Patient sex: M
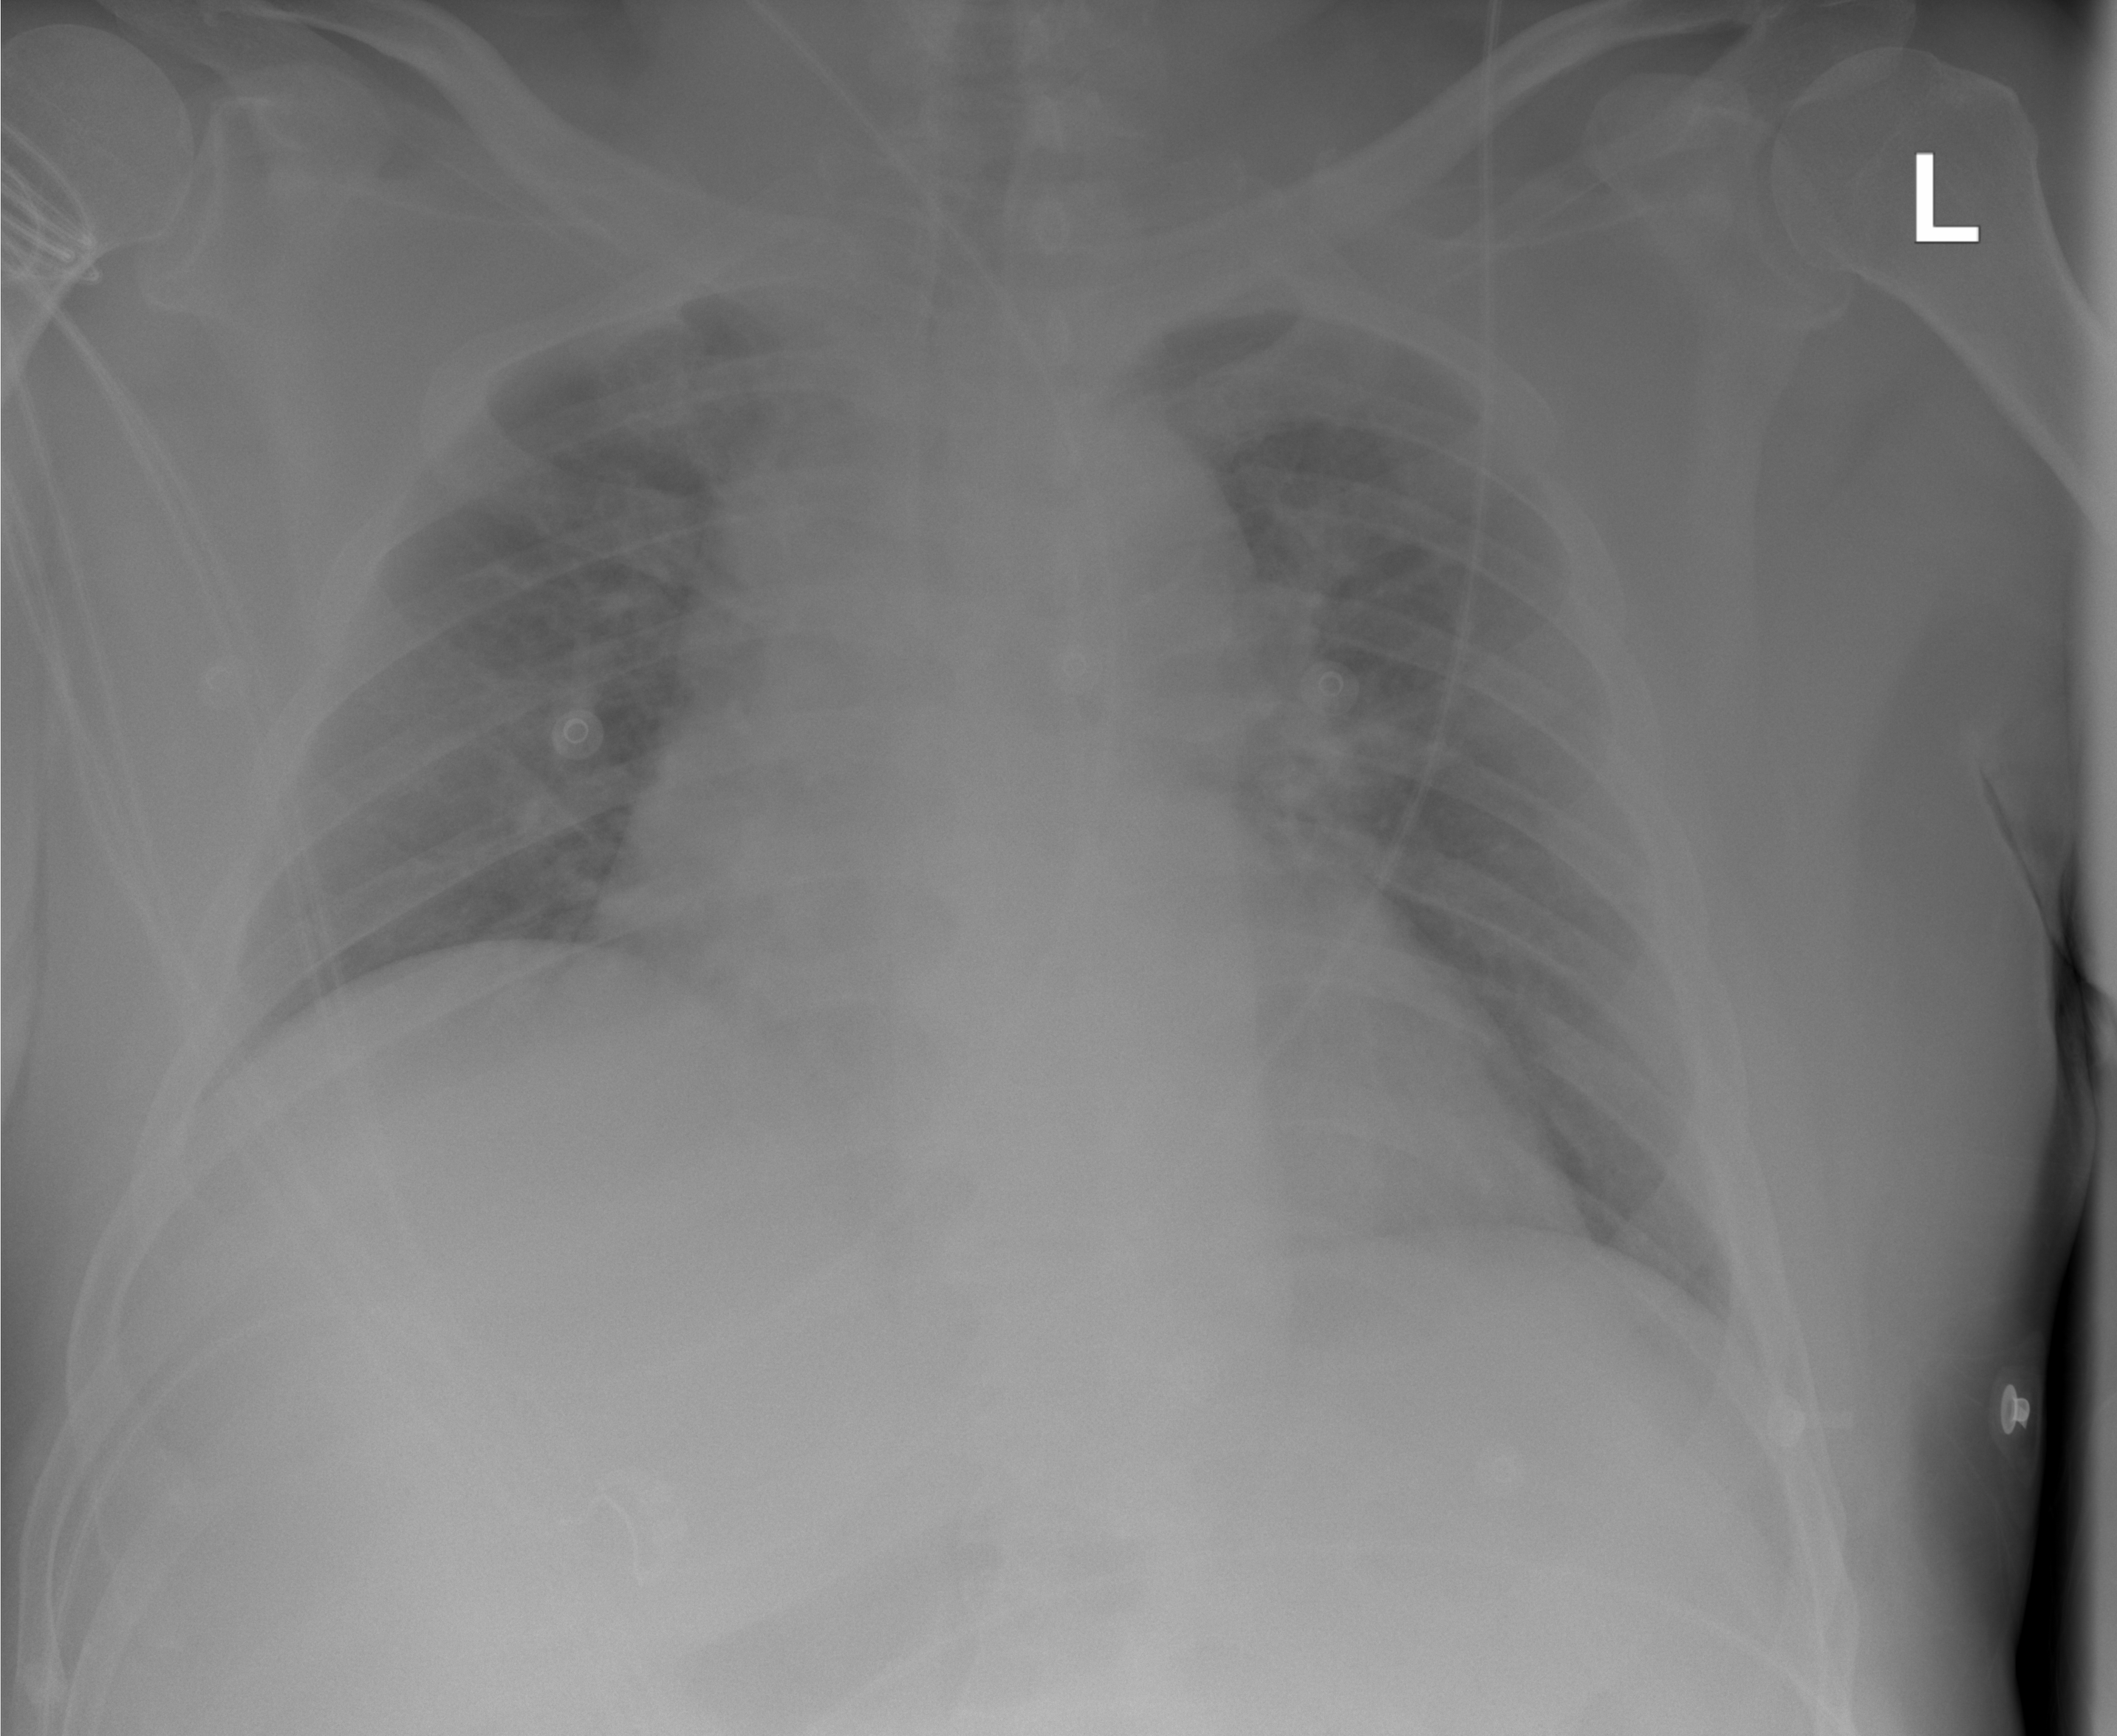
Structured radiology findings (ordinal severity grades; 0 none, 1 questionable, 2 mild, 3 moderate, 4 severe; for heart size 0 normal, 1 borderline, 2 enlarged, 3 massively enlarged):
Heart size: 2
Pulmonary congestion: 2
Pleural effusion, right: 0
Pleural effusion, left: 0
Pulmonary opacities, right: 0
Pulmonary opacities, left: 0
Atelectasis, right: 0
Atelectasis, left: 0